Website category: movie
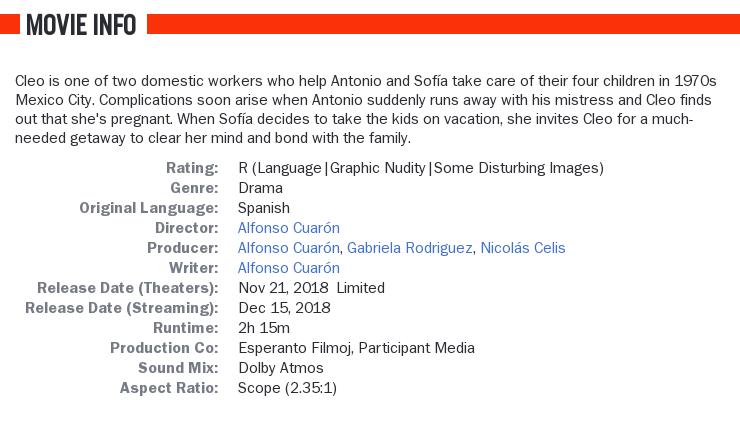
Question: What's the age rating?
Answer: R (Language|Graphic Nudity|Some Disturbing Images)

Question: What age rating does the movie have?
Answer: R (Language|Graphic Nudity|Some Disturbing Images)

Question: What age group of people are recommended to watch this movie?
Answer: R (Language|Graphic Nudity|Some Disturbing Images)

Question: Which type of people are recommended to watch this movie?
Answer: R (Language|Graphic Nudity|Some Disturbing Images)

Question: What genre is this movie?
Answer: drama

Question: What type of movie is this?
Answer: drama

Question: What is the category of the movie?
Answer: drama

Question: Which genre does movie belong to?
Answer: drama

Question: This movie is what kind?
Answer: drama

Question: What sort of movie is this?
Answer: drama

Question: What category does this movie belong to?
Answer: drama

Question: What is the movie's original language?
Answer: Spanish

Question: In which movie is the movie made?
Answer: Spanish

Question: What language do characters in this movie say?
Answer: Spanish

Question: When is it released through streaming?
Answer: Dec 15, 2018

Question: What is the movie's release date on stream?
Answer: Dec 15, 2018

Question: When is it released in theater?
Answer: Nov 21, 2018 limited

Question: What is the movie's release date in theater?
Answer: Nov 21, 2018 limited

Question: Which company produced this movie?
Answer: Esperanto Filmoj, Participant Media

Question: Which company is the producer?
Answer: Esperanto Filmoj, Participant Media

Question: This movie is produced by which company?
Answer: Esperanto Filmoj, Participant Media

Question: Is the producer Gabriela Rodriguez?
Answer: yes

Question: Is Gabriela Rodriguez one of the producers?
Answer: yes

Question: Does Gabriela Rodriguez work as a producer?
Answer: yes

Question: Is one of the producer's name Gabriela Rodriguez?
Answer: yes

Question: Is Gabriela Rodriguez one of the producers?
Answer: yes

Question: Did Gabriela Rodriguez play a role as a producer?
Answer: yes

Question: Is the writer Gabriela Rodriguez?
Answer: no

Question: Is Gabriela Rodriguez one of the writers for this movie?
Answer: no

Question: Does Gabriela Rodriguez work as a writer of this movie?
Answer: no

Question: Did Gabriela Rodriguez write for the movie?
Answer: no

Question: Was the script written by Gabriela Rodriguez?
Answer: no

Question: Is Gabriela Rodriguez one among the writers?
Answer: no

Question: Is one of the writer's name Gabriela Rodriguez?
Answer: no

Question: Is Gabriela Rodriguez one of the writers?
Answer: no

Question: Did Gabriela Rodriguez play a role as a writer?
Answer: no

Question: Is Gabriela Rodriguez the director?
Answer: no

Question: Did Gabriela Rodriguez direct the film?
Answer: no

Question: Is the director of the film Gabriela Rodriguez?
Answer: no

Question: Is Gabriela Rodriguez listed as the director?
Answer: no

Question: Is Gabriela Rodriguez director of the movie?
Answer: no

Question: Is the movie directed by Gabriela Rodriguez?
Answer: no

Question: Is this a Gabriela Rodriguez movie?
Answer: no

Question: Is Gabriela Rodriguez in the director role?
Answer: no

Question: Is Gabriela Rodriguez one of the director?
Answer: no

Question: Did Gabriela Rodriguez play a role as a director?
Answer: no

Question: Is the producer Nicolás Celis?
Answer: yes

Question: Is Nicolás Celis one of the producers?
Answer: yes

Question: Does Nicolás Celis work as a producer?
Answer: yes

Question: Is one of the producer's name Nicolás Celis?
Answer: yes

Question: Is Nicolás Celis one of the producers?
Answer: yes

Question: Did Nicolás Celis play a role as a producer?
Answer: yes

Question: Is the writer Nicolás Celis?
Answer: no

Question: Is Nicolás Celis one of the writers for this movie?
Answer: no

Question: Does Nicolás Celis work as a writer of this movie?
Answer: no

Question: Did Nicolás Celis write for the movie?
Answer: no

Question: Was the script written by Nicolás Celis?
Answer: no

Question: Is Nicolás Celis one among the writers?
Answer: no

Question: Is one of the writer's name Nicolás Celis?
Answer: no

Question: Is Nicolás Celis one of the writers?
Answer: no

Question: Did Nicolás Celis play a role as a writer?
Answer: no

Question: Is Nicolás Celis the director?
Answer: no

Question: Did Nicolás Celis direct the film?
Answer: no

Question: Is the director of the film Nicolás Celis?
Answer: no